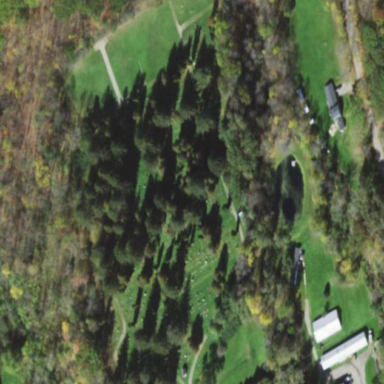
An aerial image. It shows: Graveyard.